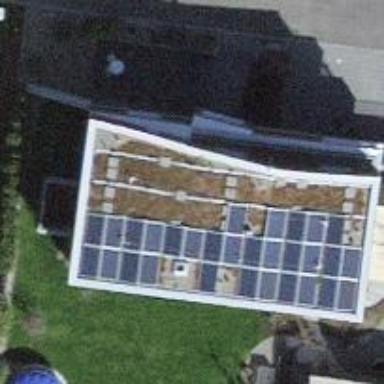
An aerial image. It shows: Solar power generator.